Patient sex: M
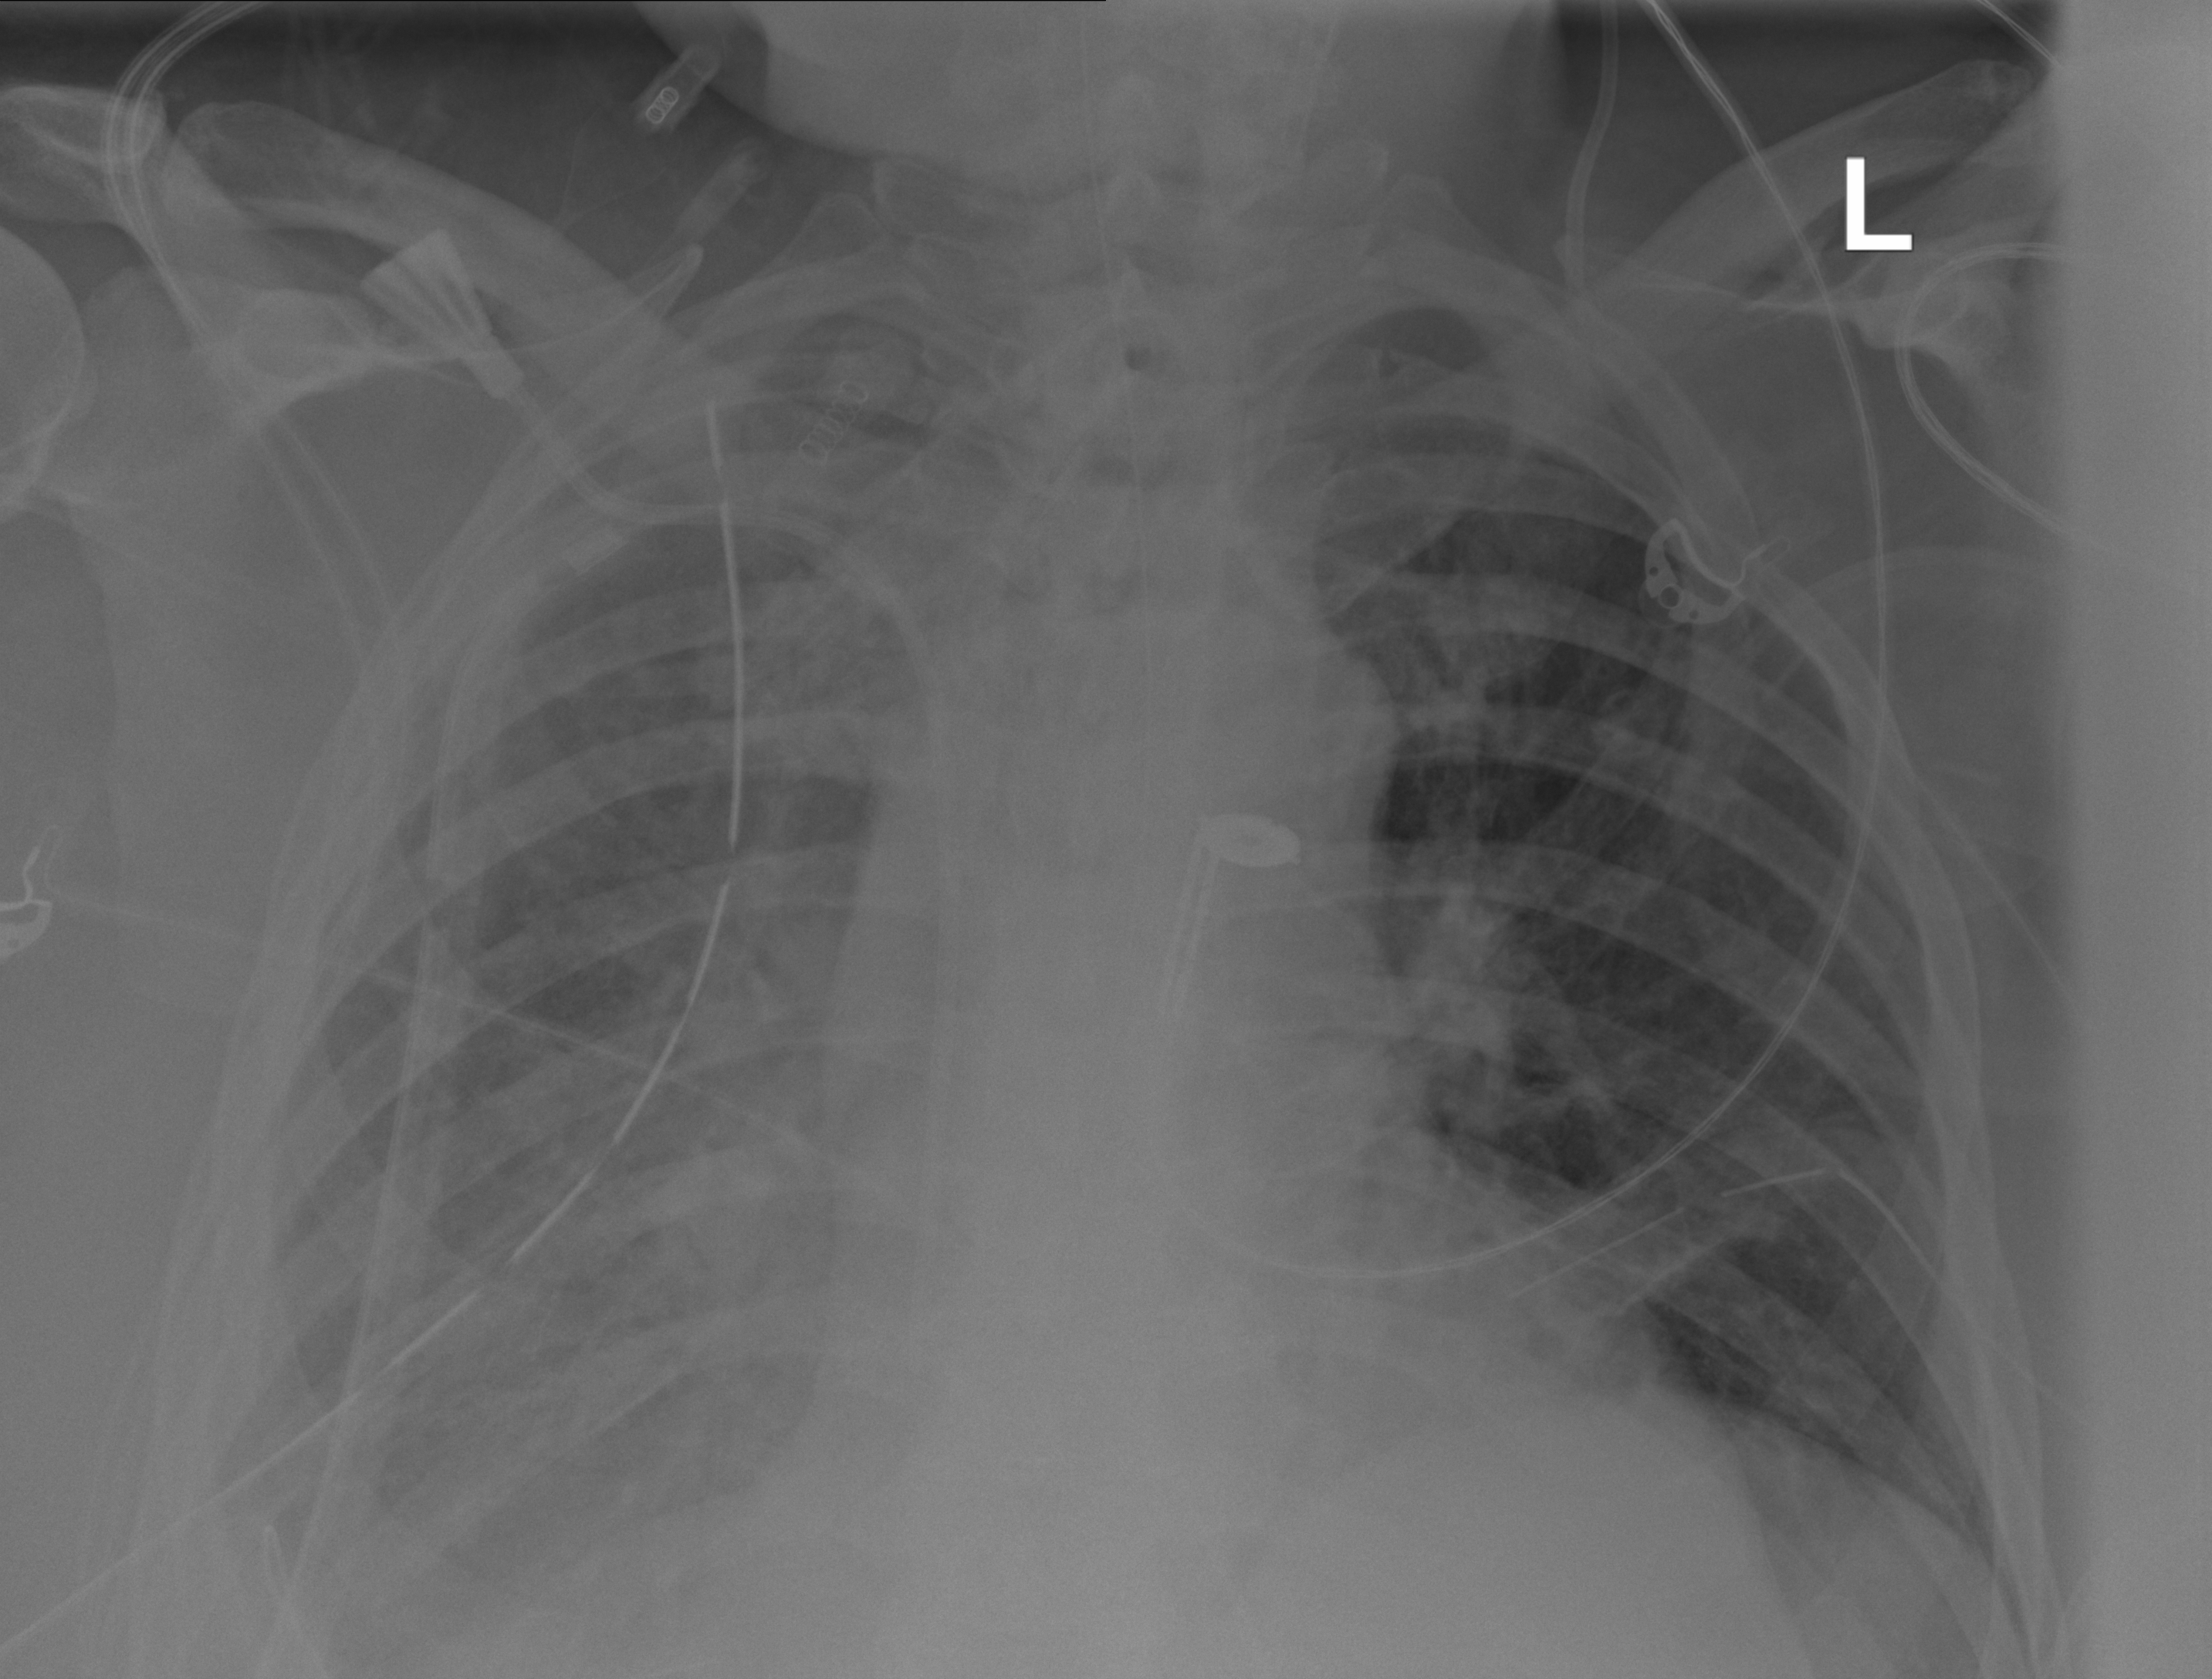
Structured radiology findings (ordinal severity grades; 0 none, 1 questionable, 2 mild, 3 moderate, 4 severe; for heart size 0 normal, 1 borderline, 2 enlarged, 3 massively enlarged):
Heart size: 2
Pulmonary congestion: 2
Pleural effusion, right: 3
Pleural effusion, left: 0
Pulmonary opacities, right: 3
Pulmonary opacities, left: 0
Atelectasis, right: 3
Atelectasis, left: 2